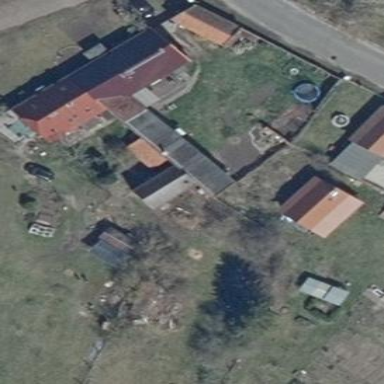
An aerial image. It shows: Simple and straightforward house.